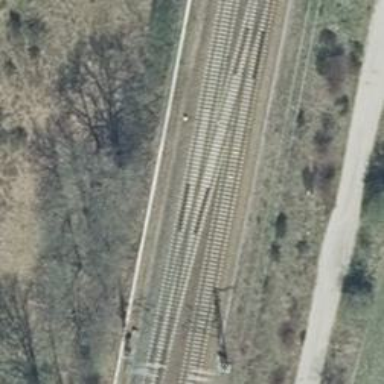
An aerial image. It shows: Railway track with contact line for electrification.